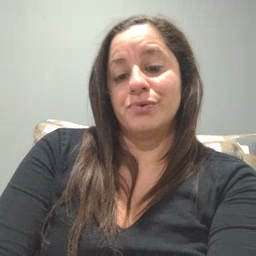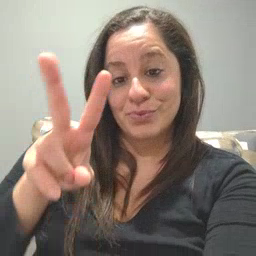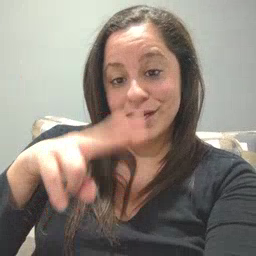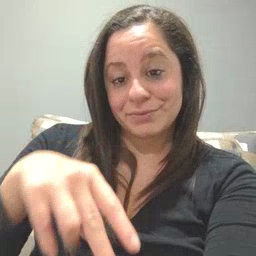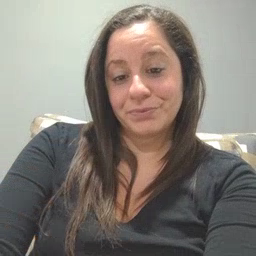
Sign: read